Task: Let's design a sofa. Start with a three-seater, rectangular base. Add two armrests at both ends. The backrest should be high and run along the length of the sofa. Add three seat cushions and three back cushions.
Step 362:
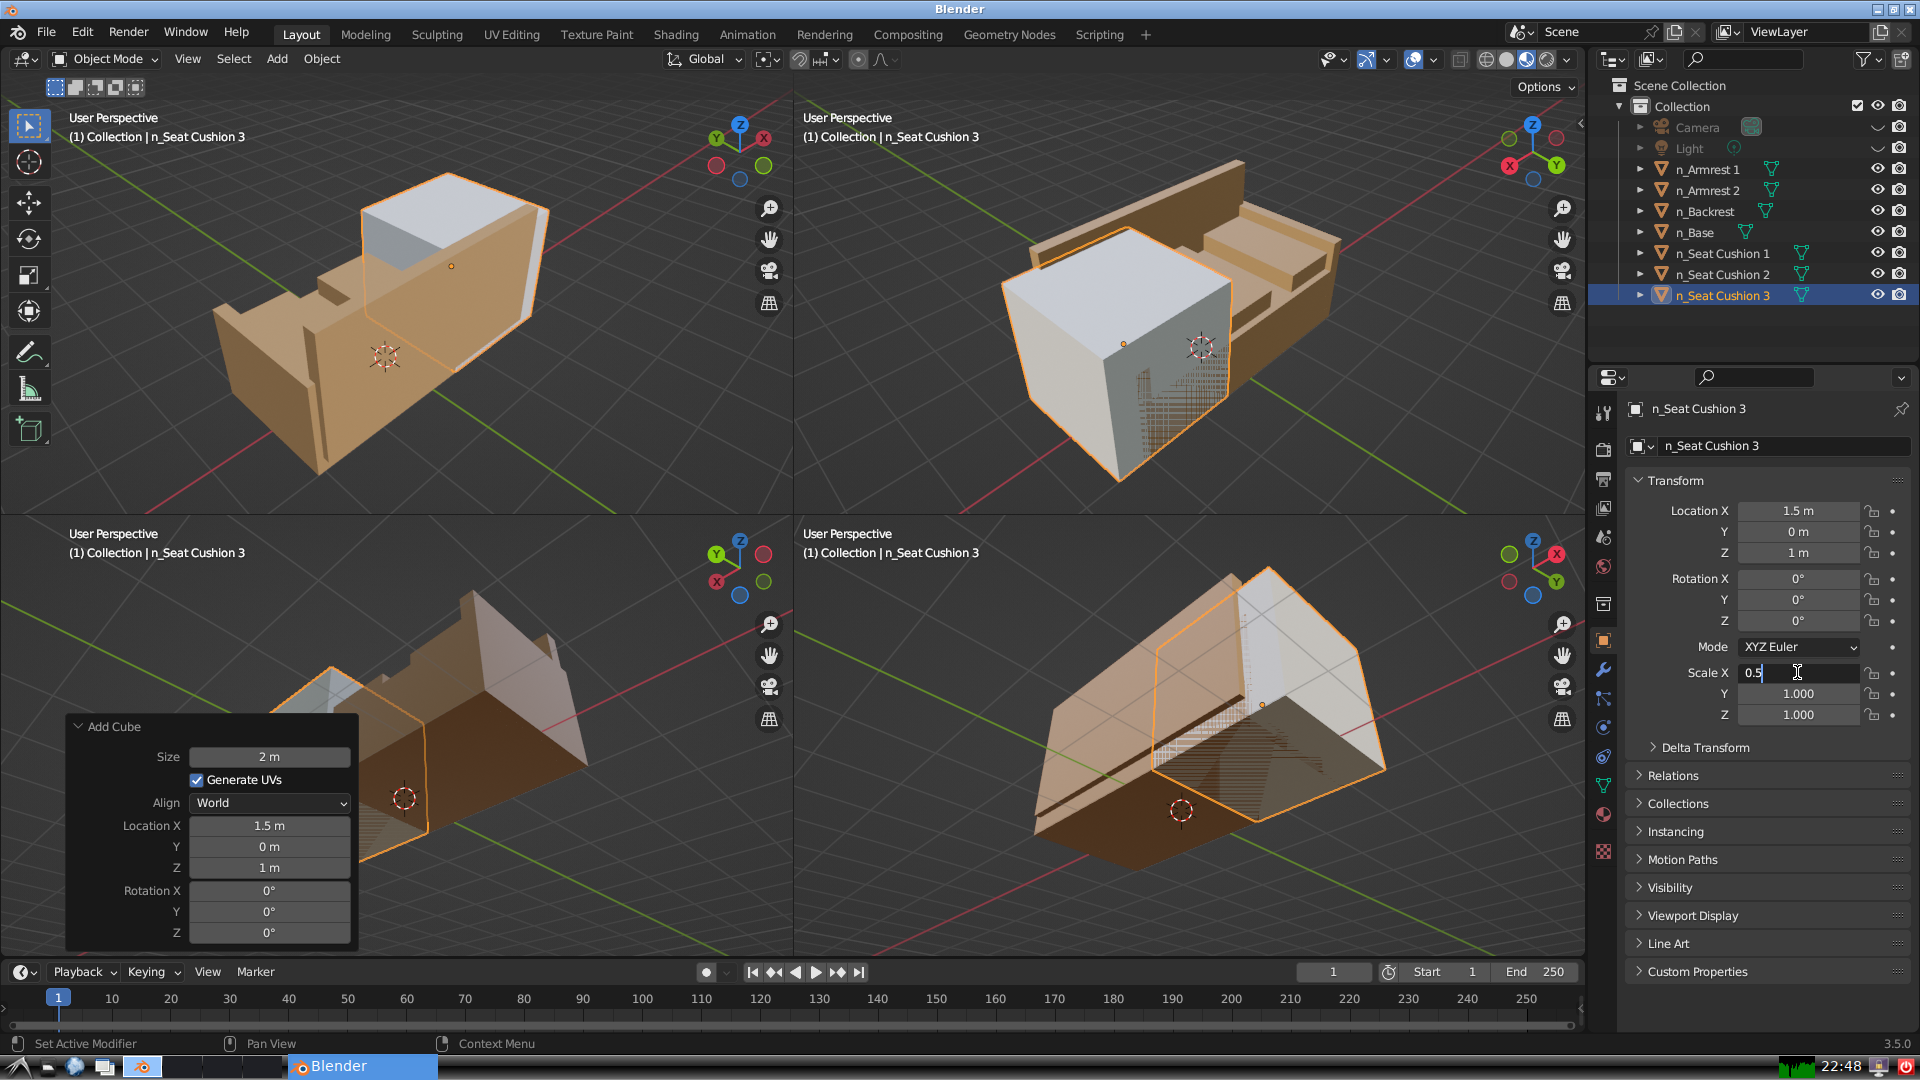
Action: {"key_press": ['Return']}